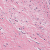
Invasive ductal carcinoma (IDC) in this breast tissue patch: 0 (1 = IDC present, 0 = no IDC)